Question: At each time, any colored ball can be exchanged with the white ball. How many such exchanges are needed at least to make all the red balls arranged in front of the green balls (white ball positions are arbitrary)?
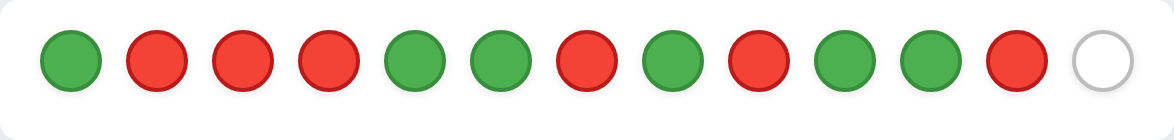
Answer: 5